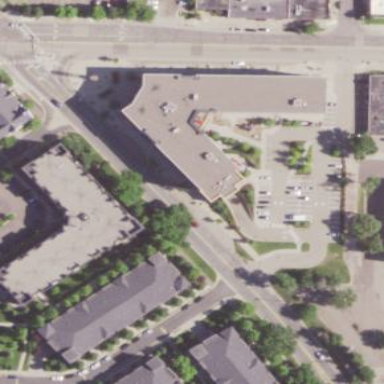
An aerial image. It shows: Nursing home building.